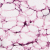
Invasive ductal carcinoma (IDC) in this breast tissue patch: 0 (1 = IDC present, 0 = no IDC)